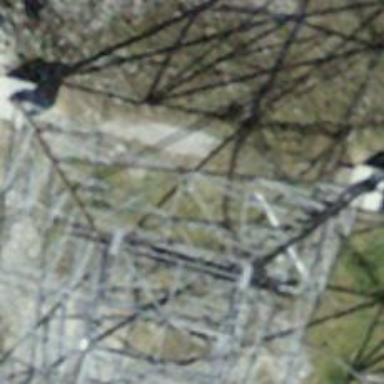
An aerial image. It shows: Pylon used for aerialway.